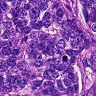
Metastatic tissue present: yes